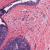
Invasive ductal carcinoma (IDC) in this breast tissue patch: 0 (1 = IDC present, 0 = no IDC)